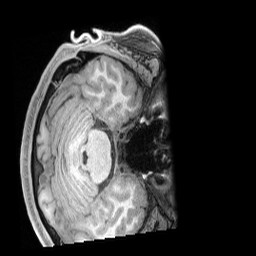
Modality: T1w
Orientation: axial
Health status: healthy
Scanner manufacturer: siemens
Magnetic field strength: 3 T
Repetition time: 2.4 s
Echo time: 0.00201 s